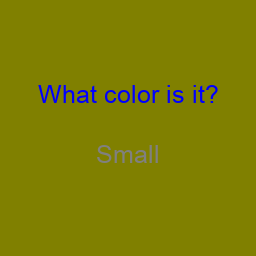
Color: gray
Background color: olive
Question text color: blue